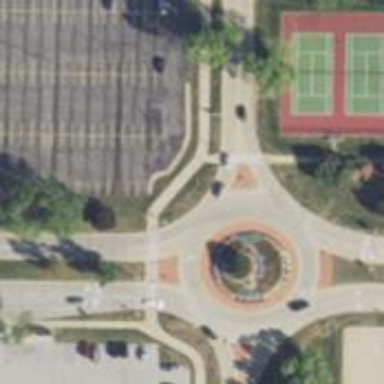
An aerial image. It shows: Roundabout on residential road.